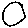
Label: circle